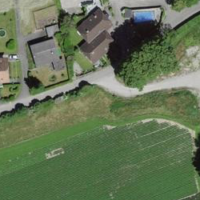
EUNIS habitat code: 55
Species observed at this site:
Chelidonium majus